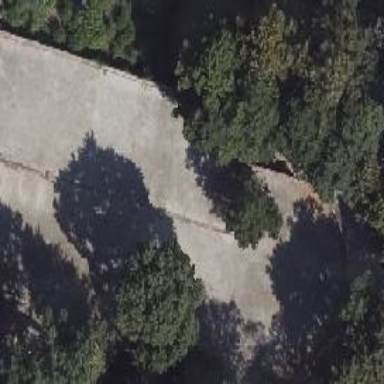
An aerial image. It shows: Park with broadleaved deciduous trees.